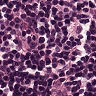
Metastatic tissue present: no